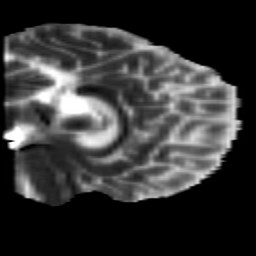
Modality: MD
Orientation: sagittal
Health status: healthy
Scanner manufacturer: siemens
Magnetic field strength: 3 T
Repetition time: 10 s
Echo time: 0.092 s